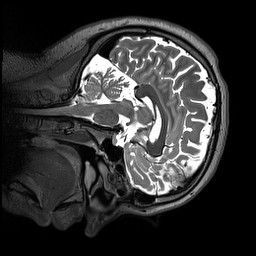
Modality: T2w
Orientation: sagittal
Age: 38
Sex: female
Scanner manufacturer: siemens
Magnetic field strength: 3 T
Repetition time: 3.2 s
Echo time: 0.412 s